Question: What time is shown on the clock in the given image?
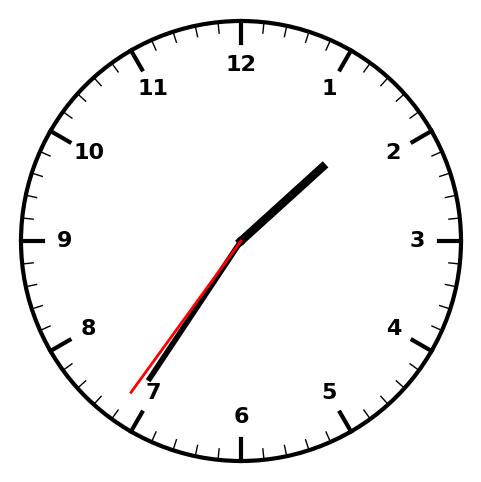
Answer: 01:35:36